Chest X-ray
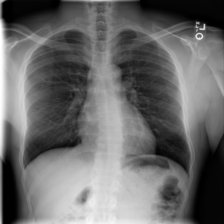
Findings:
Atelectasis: negative
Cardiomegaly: negative
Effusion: negative
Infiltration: negative
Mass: negative
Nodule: negative
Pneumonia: negative
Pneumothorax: negative
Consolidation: negative
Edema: negative
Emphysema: negative
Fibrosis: negative
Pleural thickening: negative
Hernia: negative